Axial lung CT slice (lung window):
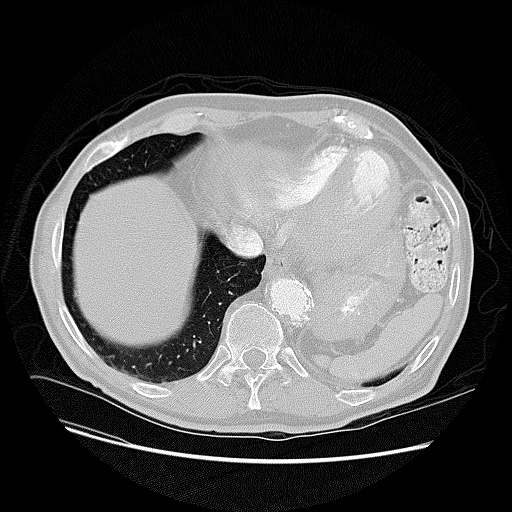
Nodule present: no